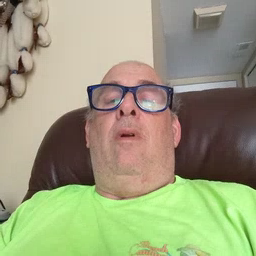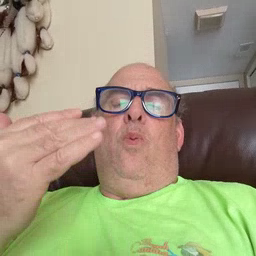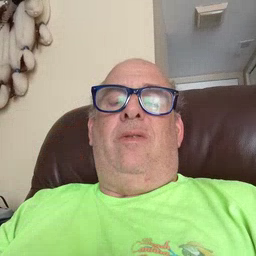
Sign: wait